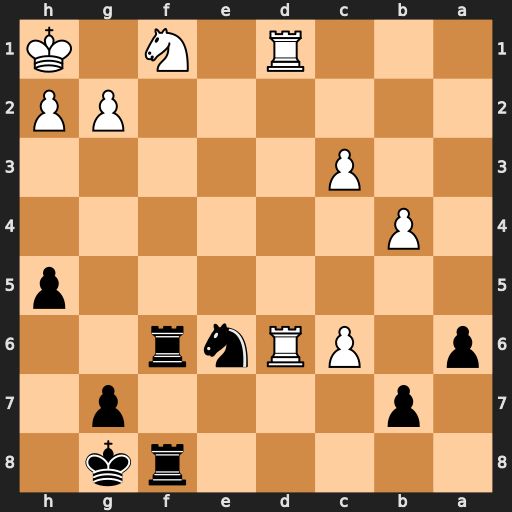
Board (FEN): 5rk1/1p4p1/p1PRnr2/7p/1P6/2P5/6PP/3R1N1K
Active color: b
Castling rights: -
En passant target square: -
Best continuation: Rxf1+ Rxf1 Rxf1#